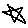
Label: star